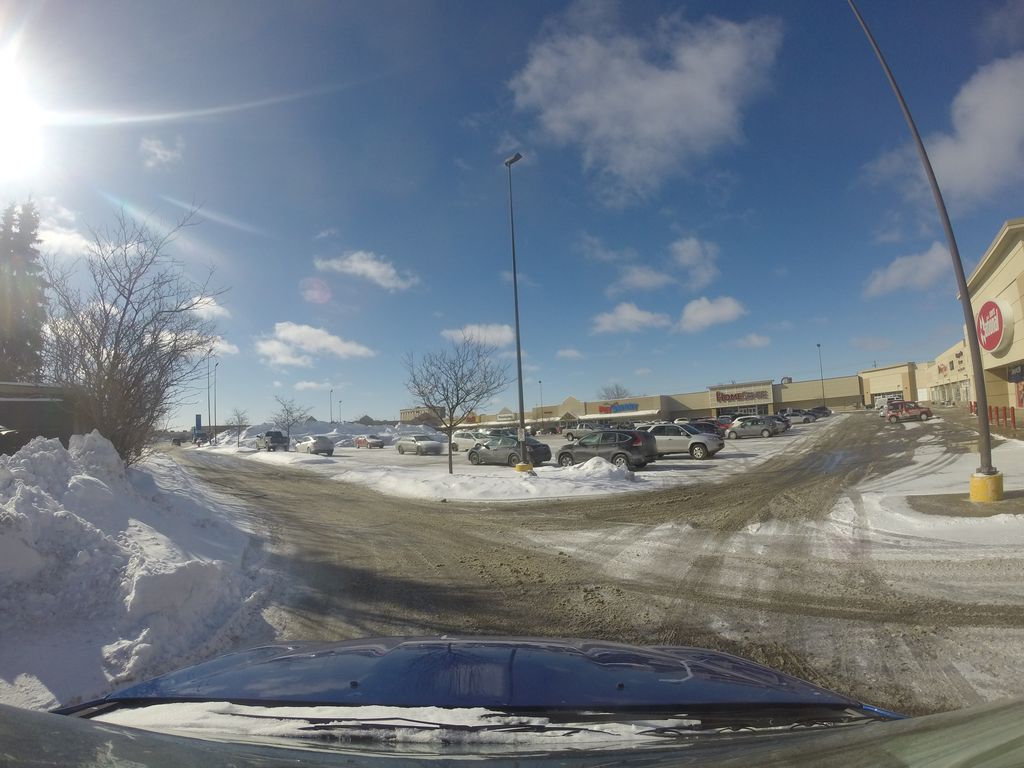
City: kitchener-waterloo